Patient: sex F, age 62
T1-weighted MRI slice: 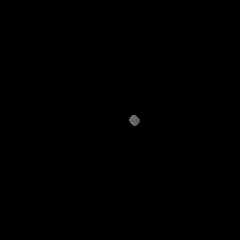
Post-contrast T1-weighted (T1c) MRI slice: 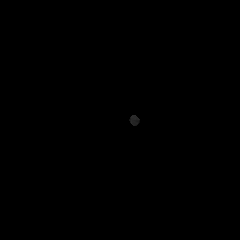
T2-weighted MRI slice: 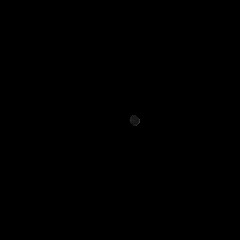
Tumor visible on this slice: no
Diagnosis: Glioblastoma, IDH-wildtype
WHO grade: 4